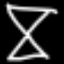
Label: hourglass